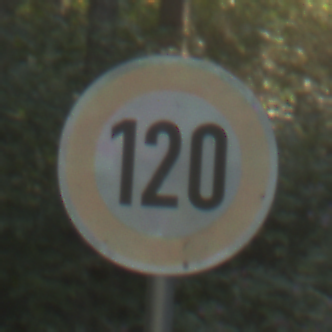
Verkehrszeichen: Geschwindigkeit120
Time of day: MorningAfternoon
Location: Outdoor (Nature)
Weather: Clear
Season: NotSpecified
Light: Natural